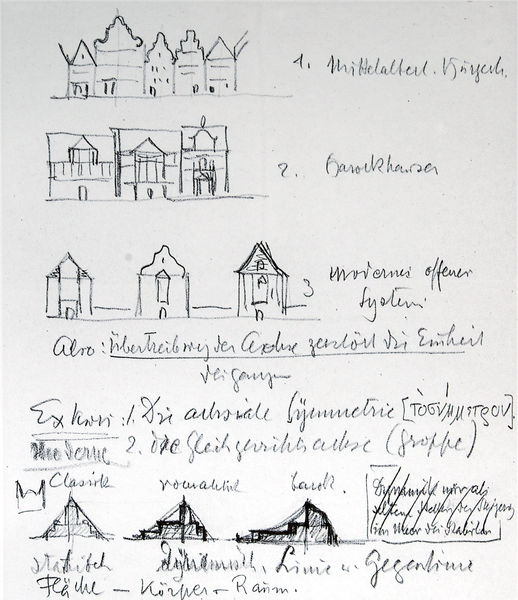
Titel: Notizen zur Vorlesung über Städtebau - Steigerung des Charakteristischen und Einordnung des Einzelhauses
Künstler: Theodor Fischer
Institution: unbekannt
Schlagwörter: körper, dreieck, grün, stadt, fenster, schwarz, skizze, strasse, weiss, zeichnung, gebäude, haus, architektur, barock, geschichte, häuser, kirche, front, schrift, fassade, fassaden, studie, fläche, dächer, giebel, linien, arch, architecture, church, crown, white, black, grey, symmetrie, zahlen, einheit, picture, stufen, straßen, stile, linie, seite, text, beschriftung, bleistift, entwurf, darstellung, bleistiftzeichnung, typen, profile, greek, griechisch, mittelalter, building, house, netherlands, german, houses, roof, roofs, street, fachwerk, plan, achse, drawing, kommentar, paper, skizzen, black and white, frame, klassik, etching, line, outline, sketch, entwicklung, bau, pen, writing, handschrift, beschreibung, letters, town, italy, city, häuserzeile, architekt, notiz, traufständig, design, notizen, ink, draft, notes, ausrichtung, architect, buildings, drawings, facade, plans, planung, reihenhaus, stadtplanung, art, study, pencil, weather, strassenzug, medieval, draw, stadtentwicklung, reihenhäuser, giebelständig, lines, shapes, hausbau, tent, shading, autograph, chrift, dutch, skript, holland, script, row, also, altgriechisch, exkurs, häusertypen, mitschrift, reduzierung, stichpunkte, texts, hatching, pan, fourteen, tall, drafting, diagram, scheme, words, europe, written, skizzr, skyline, crosshatching, pyramid, sketchy, architectural, florence, numbers, blueprint, naughty, faghead, graphite, homes, writting, sketches, sketchbook, handwriting, inscriptions, language, word, doodle, contour, layout, project, lead, penicl, information, sktch, confusing, numbered, archetecture, barockhhäuser, barockhaus, system, mission, structures, erster weltkrieg, handwritten, examples, cursive, handwrite, calculations, arquicteture, designer, underline, deutch, histogram, placement, phrases, bauart, constuction, annotation, underlines